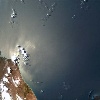
Label: water